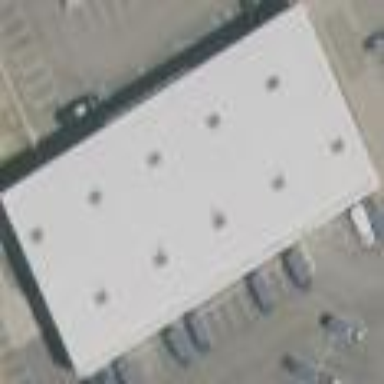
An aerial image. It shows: Warehouse.